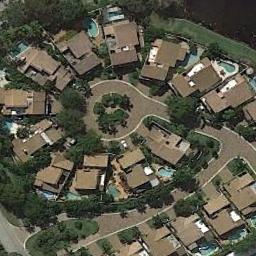
Label: residential